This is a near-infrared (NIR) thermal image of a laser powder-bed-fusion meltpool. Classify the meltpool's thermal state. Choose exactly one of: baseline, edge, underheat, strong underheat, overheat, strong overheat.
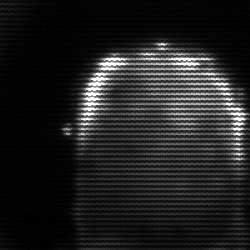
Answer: baseline